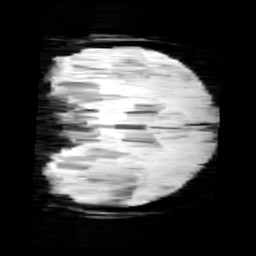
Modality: minIP
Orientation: coronal
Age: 12
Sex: male
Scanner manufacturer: siemens
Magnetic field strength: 3 T
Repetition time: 0.027 s
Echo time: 0.02 s